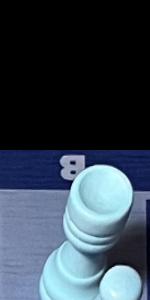
Label: Rook_White